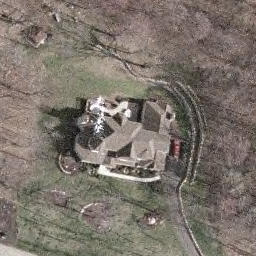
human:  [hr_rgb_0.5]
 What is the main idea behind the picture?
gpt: sparse residential